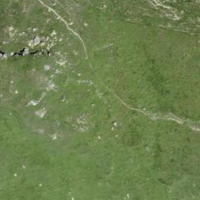
EUNIS habitat code: 26
Species observed at this site:
Parnassia palustris
Dryas octopetala